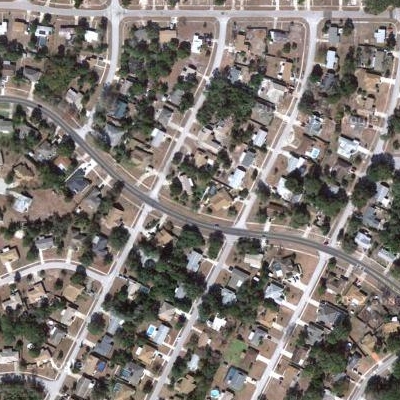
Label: fResident